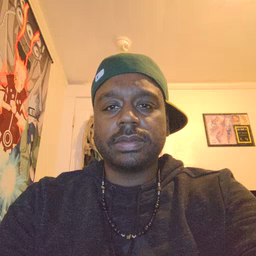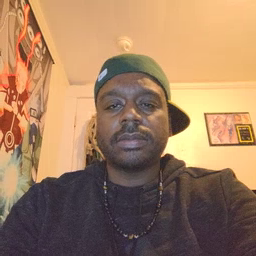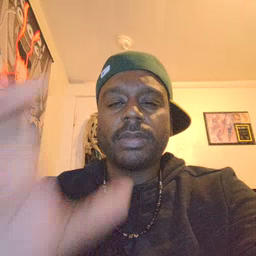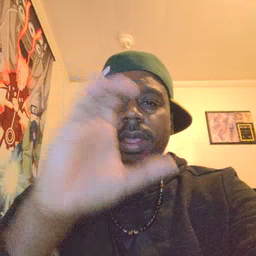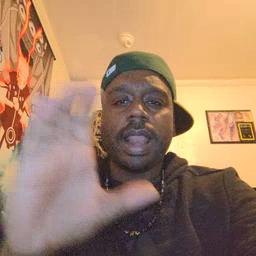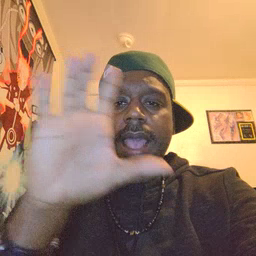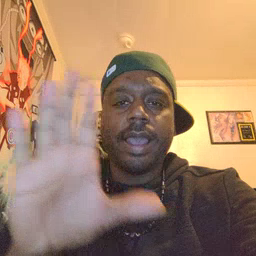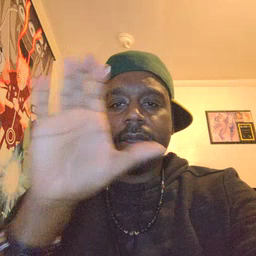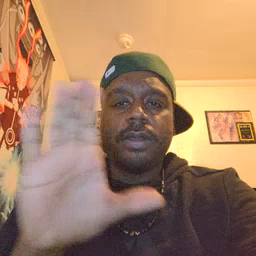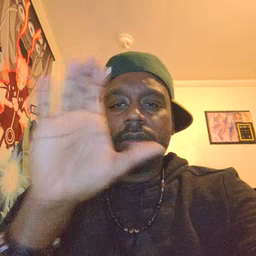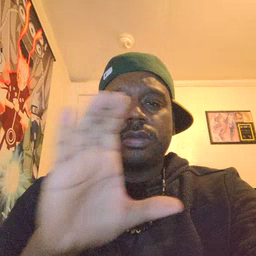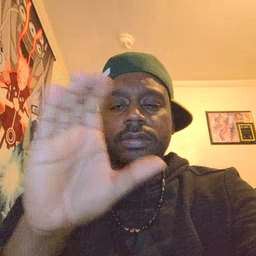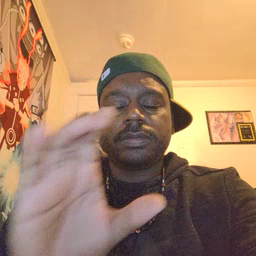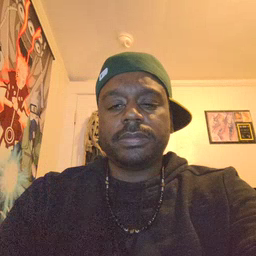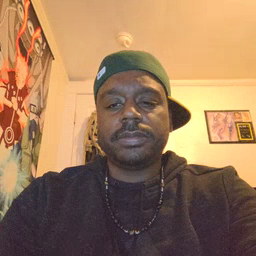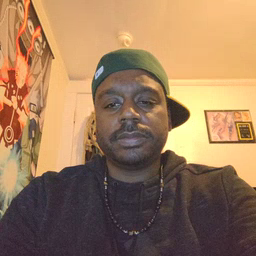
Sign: cloud